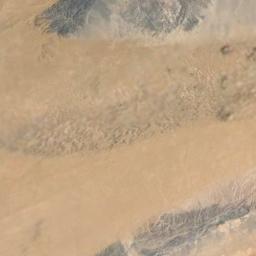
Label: desert